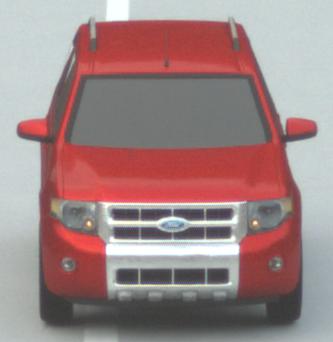
Make: Ford
Model: Escape Hybrid
Detailed model: -
Model produced from: 2004
Model produced until: 2012
Doors: 5
Color: red
Road condition: dry road
Daytime: sunrise or sunset
Contrast: low contrast